Interaction volume radius: 5 \u00c5
Interaction volume height: 35 \u00c5
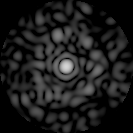
Disorder parameter: 0.8487